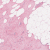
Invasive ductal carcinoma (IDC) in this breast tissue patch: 0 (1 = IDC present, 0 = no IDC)